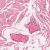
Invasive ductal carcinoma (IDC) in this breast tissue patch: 0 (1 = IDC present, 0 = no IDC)